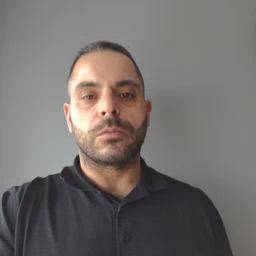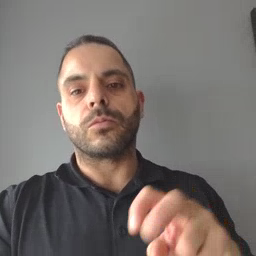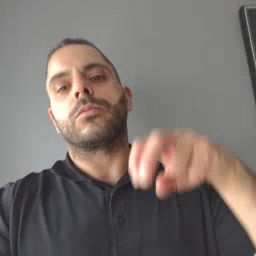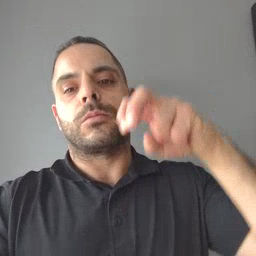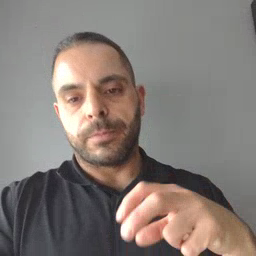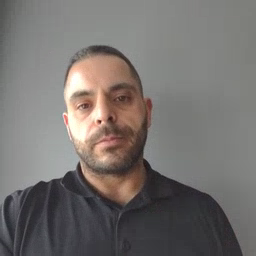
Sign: jump